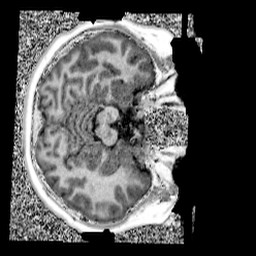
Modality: UNIT1
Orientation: axial
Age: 12
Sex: female
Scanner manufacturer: siemens
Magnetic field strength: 3 T
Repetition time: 4 s
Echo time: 0.00299 s